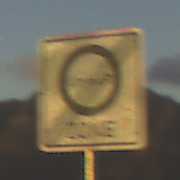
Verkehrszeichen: EndeUmweltzone
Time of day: SunriseSunset
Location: Outdoor (RoadRail)
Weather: PartlyCloudy
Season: NotSpecified
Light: Natural